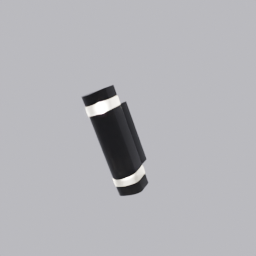
Label: lighting